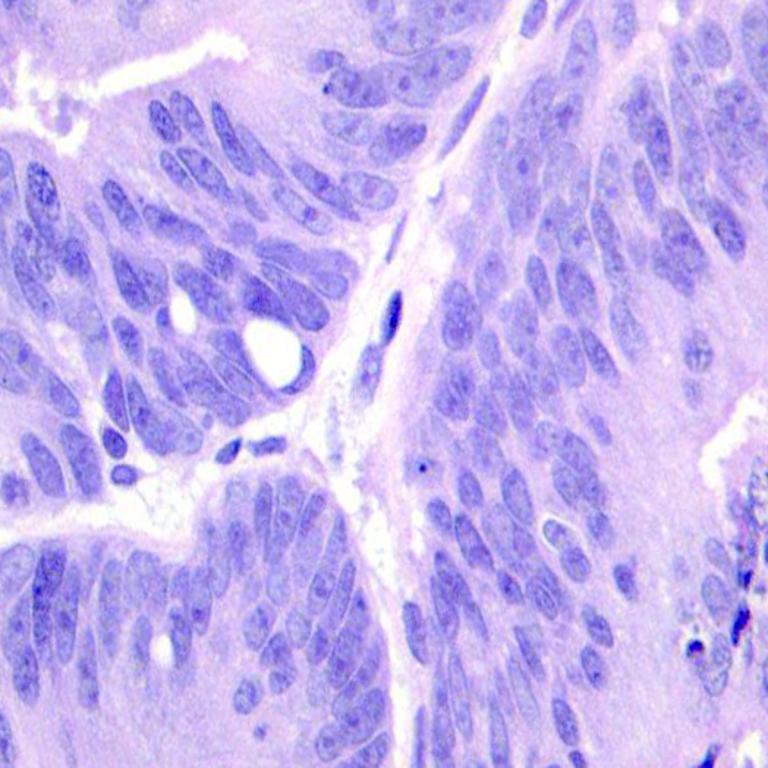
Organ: colon
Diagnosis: adenocarcinomas